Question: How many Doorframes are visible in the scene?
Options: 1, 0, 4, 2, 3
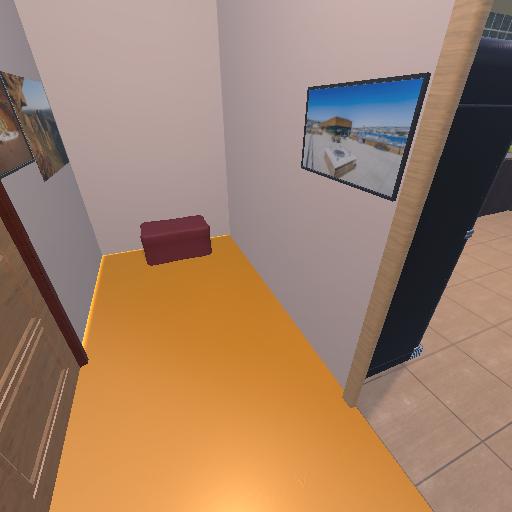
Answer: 1